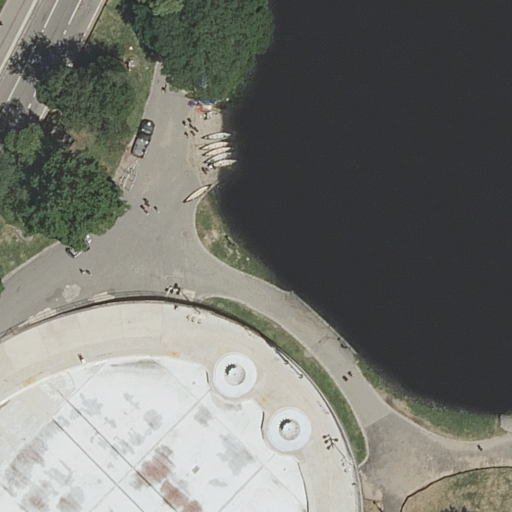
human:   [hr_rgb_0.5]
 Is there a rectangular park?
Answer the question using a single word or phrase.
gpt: yes

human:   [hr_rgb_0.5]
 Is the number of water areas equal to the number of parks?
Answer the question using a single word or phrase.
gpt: no

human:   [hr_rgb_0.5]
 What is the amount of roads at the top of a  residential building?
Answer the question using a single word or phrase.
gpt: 0

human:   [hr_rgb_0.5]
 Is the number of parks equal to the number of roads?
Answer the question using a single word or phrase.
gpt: no

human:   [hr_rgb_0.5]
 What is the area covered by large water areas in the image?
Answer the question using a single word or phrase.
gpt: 5486m2

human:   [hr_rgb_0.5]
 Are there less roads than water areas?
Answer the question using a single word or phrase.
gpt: no

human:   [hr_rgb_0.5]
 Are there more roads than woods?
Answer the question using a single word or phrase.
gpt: yes

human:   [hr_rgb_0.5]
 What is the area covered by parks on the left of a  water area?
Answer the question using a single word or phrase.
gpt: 10633m2

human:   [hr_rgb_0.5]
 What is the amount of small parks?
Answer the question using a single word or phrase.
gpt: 0

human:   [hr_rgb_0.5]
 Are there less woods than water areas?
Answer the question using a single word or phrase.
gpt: yes

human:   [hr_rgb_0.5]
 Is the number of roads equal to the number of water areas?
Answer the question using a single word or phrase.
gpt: no

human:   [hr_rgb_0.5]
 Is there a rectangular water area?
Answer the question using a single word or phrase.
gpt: no

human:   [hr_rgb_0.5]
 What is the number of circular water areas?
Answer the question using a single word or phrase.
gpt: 0

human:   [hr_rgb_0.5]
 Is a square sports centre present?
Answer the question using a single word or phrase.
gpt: no

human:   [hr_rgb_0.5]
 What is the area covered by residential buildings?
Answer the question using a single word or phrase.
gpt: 0m2

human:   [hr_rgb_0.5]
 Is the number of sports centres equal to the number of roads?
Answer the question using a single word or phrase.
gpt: no

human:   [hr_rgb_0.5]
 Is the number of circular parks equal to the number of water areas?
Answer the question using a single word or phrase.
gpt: no

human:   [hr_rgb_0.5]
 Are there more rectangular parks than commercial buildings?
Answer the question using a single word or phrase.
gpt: yes

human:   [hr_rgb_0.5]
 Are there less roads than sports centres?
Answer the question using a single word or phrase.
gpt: no

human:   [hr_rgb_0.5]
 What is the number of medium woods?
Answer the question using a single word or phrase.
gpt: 0

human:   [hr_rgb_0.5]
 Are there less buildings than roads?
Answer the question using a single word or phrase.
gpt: yes

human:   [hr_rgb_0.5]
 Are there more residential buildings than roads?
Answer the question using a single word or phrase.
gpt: no

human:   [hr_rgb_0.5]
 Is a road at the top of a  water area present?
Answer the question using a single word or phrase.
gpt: yes

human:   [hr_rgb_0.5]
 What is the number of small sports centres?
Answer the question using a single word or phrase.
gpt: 0

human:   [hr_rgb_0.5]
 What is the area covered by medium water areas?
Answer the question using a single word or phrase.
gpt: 0m2

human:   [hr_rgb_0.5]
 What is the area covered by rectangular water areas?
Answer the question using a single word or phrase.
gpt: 0m2

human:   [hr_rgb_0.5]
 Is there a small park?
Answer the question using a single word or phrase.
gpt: no

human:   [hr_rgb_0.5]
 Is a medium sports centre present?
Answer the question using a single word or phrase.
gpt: no

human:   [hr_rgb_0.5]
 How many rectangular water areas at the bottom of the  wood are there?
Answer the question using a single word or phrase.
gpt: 0

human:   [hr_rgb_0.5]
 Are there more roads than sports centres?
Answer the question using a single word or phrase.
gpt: yes

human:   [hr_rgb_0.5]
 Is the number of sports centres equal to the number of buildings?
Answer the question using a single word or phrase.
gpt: no

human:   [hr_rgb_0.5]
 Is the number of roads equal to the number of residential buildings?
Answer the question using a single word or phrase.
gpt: no

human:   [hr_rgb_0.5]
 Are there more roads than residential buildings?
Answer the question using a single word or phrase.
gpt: yes

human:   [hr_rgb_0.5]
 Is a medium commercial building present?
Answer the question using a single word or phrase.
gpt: no

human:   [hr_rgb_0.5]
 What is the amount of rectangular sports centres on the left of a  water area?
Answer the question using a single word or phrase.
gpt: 0

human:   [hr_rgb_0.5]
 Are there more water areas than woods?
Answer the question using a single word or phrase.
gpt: yes